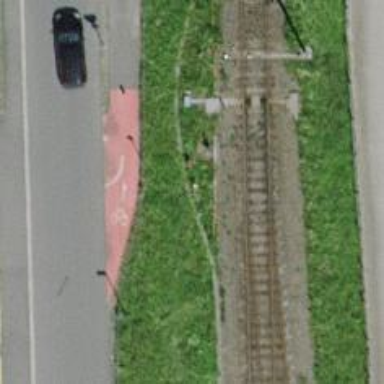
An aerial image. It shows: Bollard.